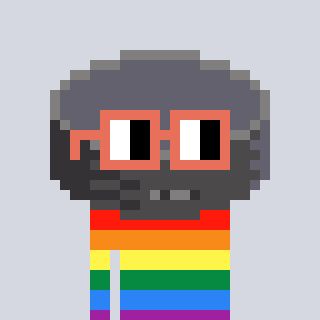
a pixel art character with square orange glasses, a hockey puck-shaped head and a blue-colored body on a cool background